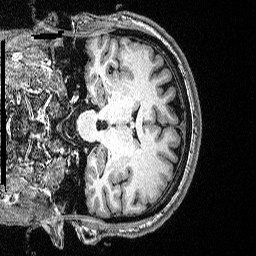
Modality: T1w
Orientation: coronal
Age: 43
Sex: male
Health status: ill
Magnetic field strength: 3 T
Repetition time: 2.53 s
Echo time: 0.00331 s